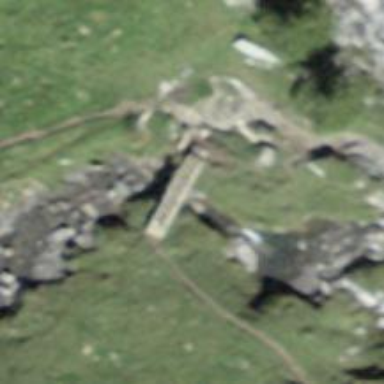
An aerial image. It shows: Path leading to bridge.